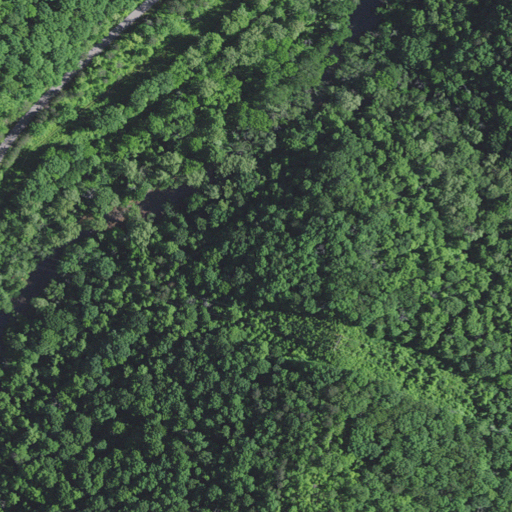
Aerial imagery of valley in Kentucky named Water Tank Hollow containing deciduous forest, open development, mixed forest, low intensity development, and grassland